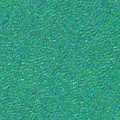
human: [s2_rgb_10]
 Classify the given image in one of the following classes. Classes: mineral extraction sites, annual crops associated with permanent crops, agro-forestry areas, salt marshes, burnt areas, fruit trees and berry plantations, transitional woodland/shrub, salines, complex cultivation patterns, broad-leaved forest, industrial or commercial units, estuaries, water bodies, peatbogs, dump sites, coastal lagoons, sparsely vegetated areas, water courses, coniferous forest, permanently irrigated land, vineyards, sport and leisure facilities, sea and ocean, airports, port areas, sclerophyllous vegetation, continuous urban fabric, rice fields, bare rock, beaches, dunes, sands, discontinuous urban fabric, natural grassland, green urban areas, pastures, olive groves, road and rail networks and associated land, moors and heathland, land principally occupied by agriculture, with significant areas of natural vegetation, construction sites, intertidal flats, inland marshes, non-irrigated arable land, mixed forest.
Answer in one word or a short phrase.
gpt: sea and ocean